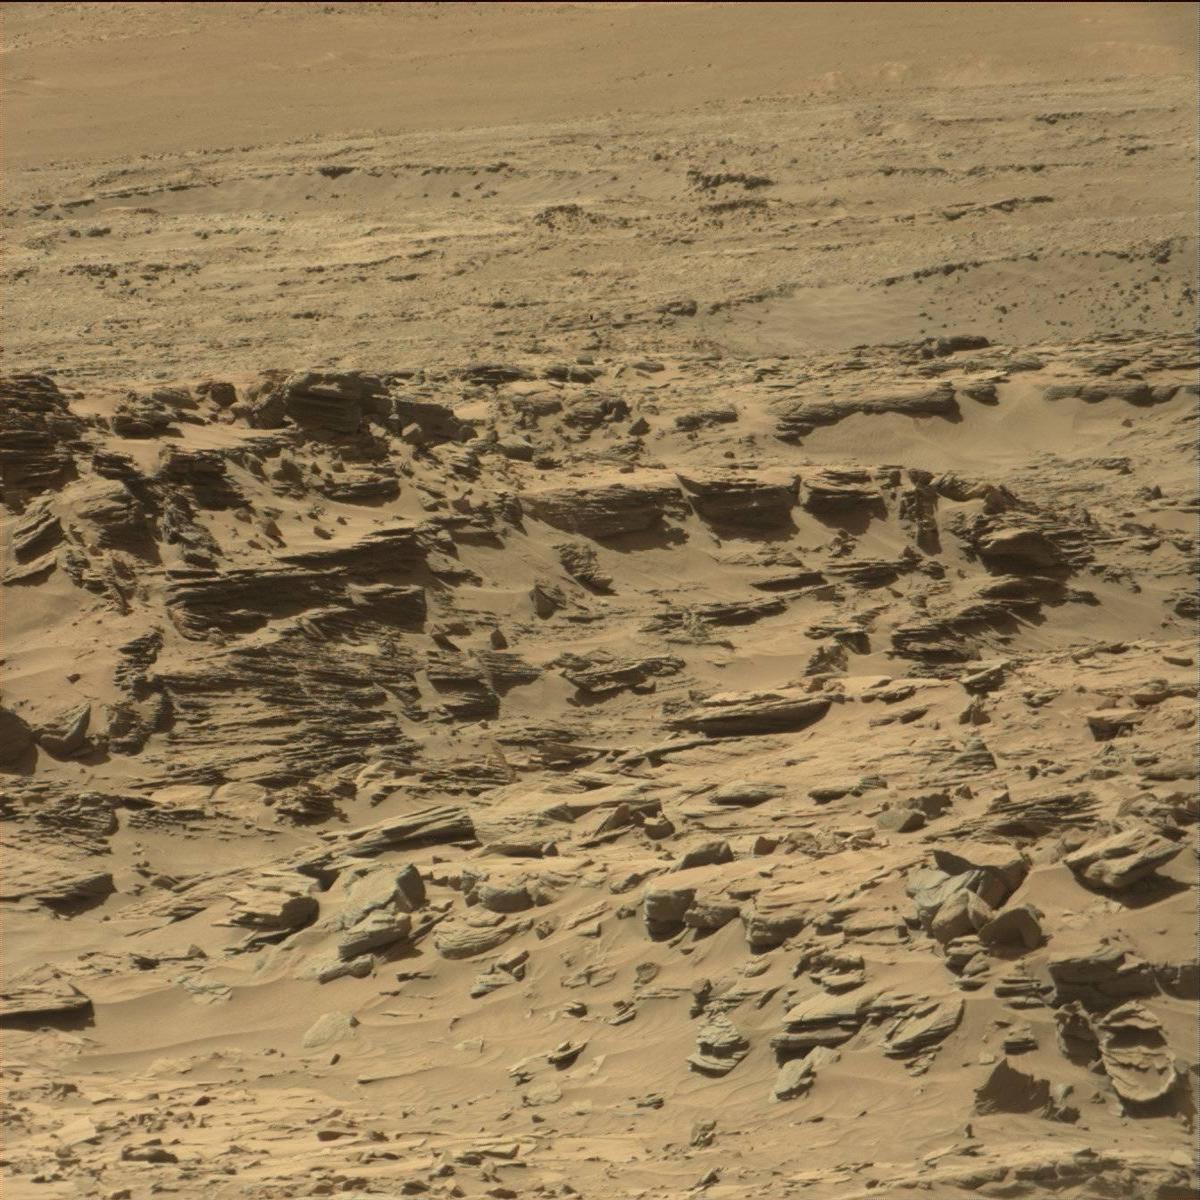
Terrain classes present: Bedrock, Sand / Soil